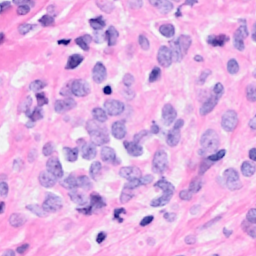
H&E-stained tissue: Breast